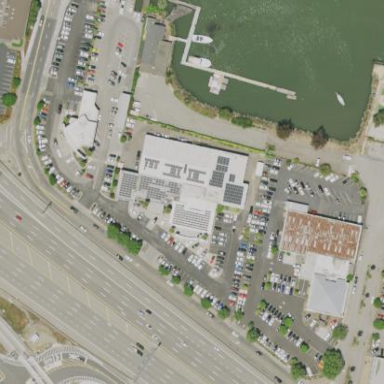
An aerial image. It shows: Commercial building.